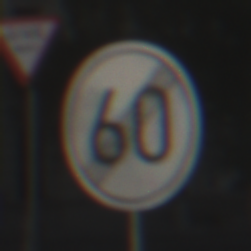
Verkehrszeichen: EndeGeschwindigkeit60
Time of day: MorningAfternoon
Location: Outdoor (Urban)
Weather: PartlyCloudy
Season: NotSpecified
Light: Natural